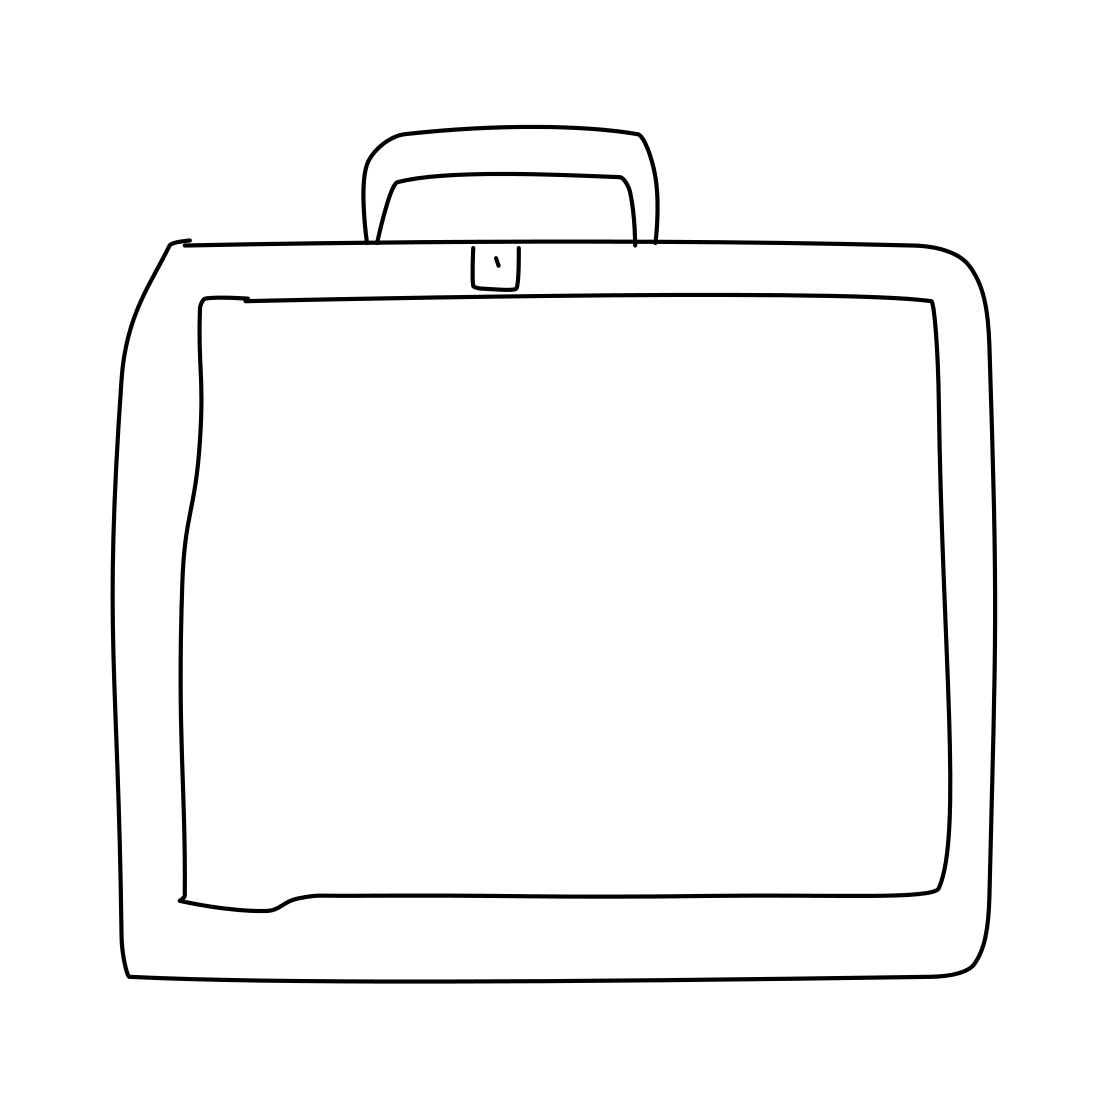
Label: suitcase